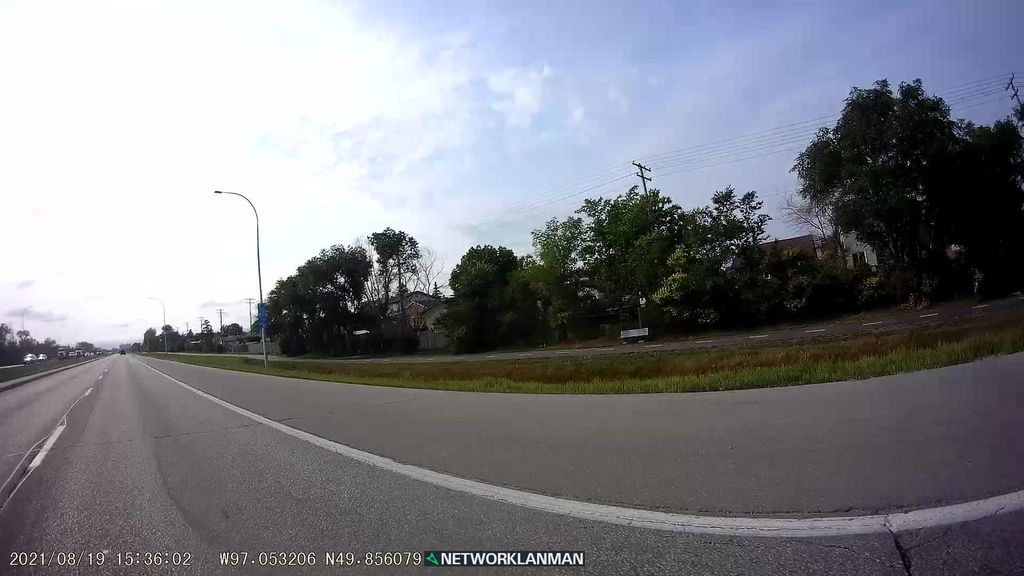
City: winnipeg